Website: bh-photo
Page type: receipt
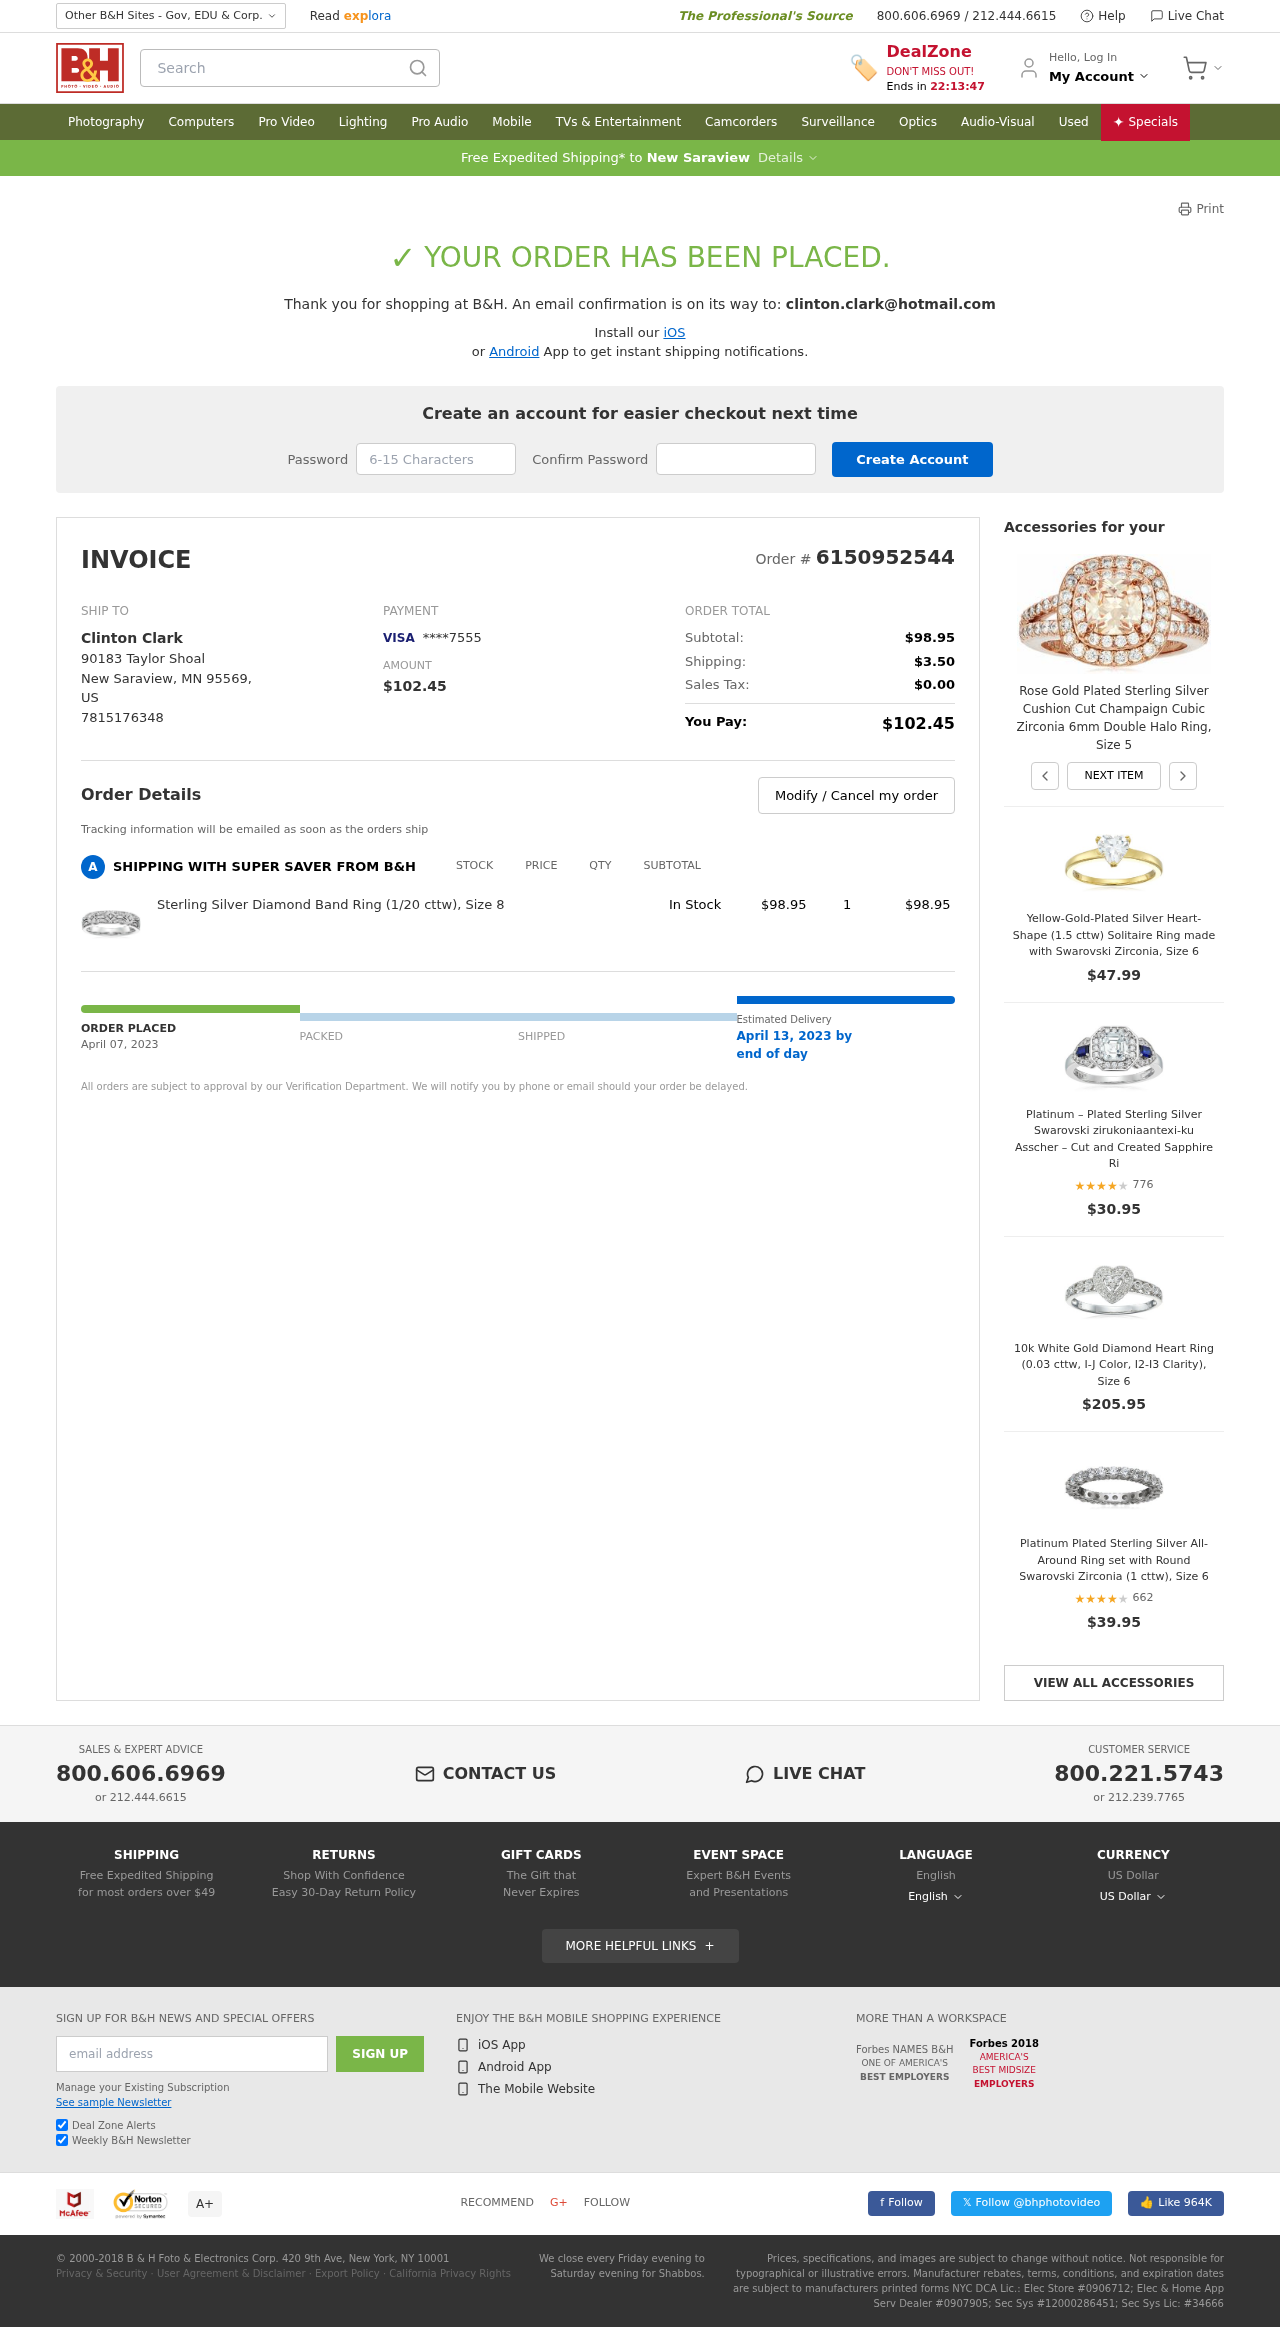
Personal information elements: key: PII_CARD_LAST4
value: ****7555
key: PII_CARD_TYPE
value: VISA
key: PII_CITY
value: New Saraview
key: PII_COUNTRY_CODE
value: US
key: PII_EMAIL
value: clinton.clark@hotmail.com
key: PII_FULLNAME
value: Clinton Clark
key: PII_PHONE
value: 7815176348
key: PII_POSTCODE
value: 95569
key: PII_STATE_ABBR
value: MN
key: PII_STREET
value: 90183 Taylor Shoal
Product elements: key: PRODUCT1_NAME
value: Sterling Silver Diamond Band Ring (1/20 cttw), Size 8
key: PRODUCT1_PRICE
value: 98.95
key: PRODUCT1_QUANTITY
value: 1
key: PRODUCT2_NAME
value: Rose Gold Plated Sterling Silver Cushion Cut Champaign Cubic Zirconia 6mm Double Halo Ring, Size 5
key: PRODUCT3_NAME
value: Yellow-Gold-Plated Silver Heart-Shape (1.5 cttw) Solitaire Ring made with Swarovski Zirconia, Size 6
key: PRODUCT3_PRICE
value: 47.99
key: PRODUCT4_NAME
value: Platinum – Plated Sterling Silver Swarovski zirukoniaantexi-ku Asscher – Cut and Created Sapphire Ri
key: PRODUCT4_NUM_RATINGS
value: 776
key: PRODUCT4_PRICE
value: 30.95
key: PRODUCT4_RATING
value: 4.1
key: PRODUCT5_NAME
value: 10k White Gold Diamond Heart Ring (0.03 cttw, I-J Color, I2-I3 Clarity), Size 6
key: PRODUCT5_PRICE
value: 205.95
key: PRODUCT6_NAME
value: Platinum Plated Sterling Silver All-Around Ring set with Round Swarovski Zirconia (1 cttw), Size 6
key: PRODUCT6_NUM_RATINGS
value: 662
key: PRODUCT6_PRICE
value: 39.95
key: PRODUCT6_RATING
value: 3.9
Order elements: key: ORDER_ID
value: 6150952544
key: ORDER_TOTAL
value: $102.45
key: ORDER_SUBTOTAL
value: $98.95
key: ORDER_SHIPPING_COST
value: $3.50
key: ORDER_TAX
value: $0.00
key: ORDER_DATE
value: April 07, 2023
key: ORDER_DELIVERY_DATE
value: April 13, 2023 by
Search elements: key: HEADER_SEARCH
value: Search